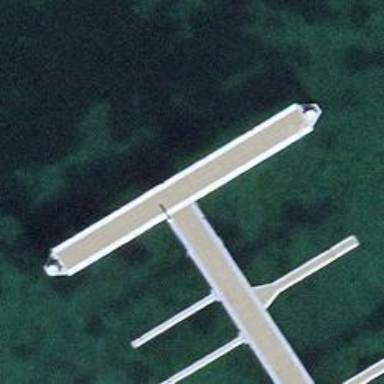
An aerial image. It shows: Man-made pier.